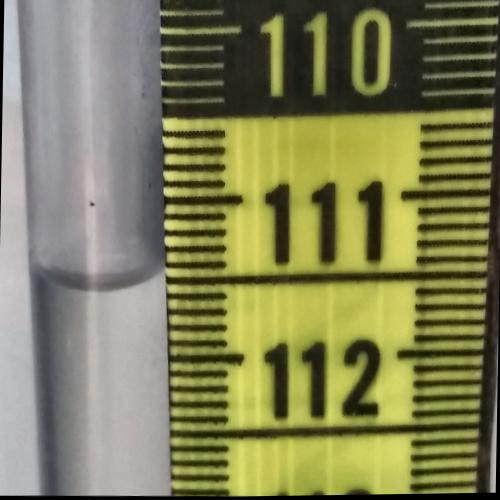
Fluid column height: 111.5 cm